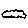
Label: cloud